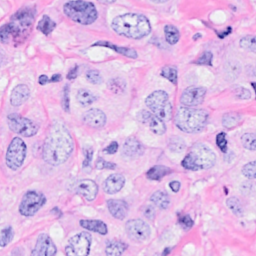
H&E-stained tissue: Breast